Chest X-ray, AP view. Patient: 33 years old, sex M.
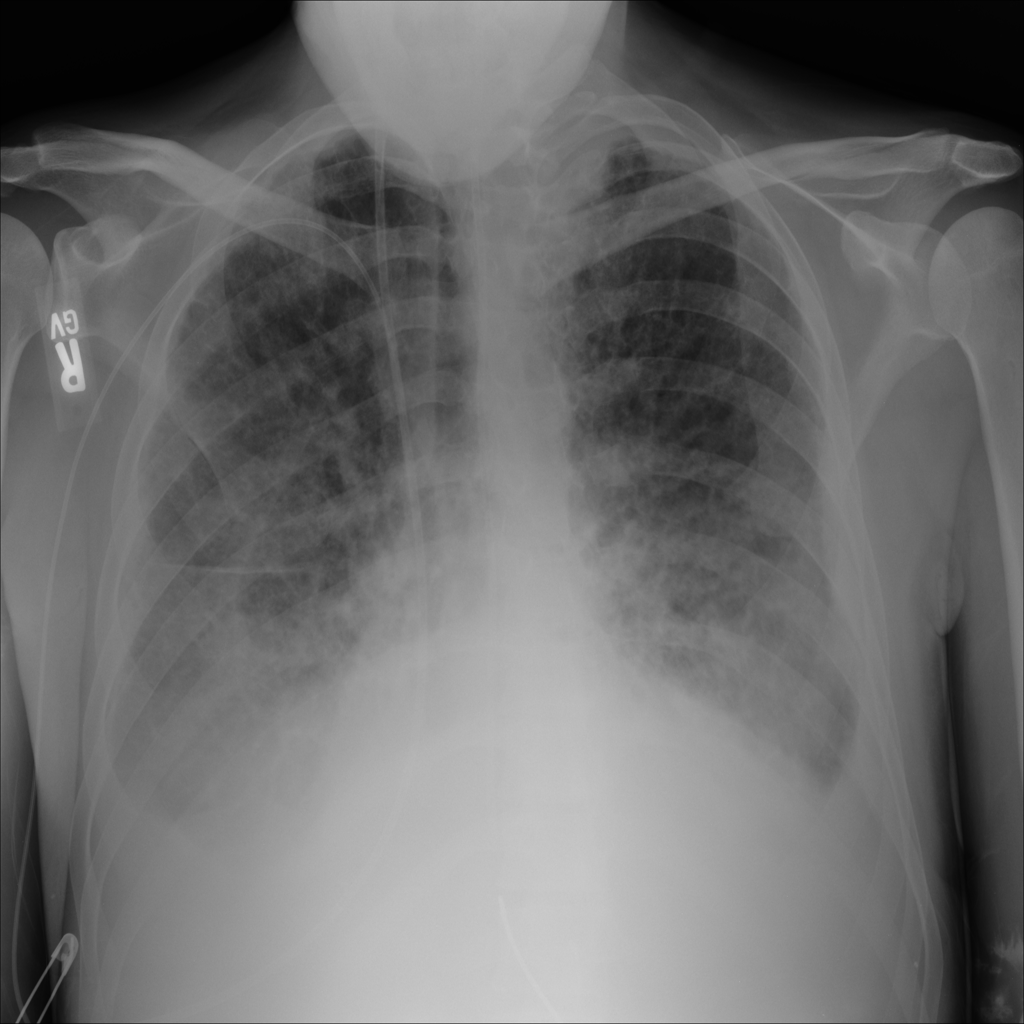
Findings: Effusion, Infiltration